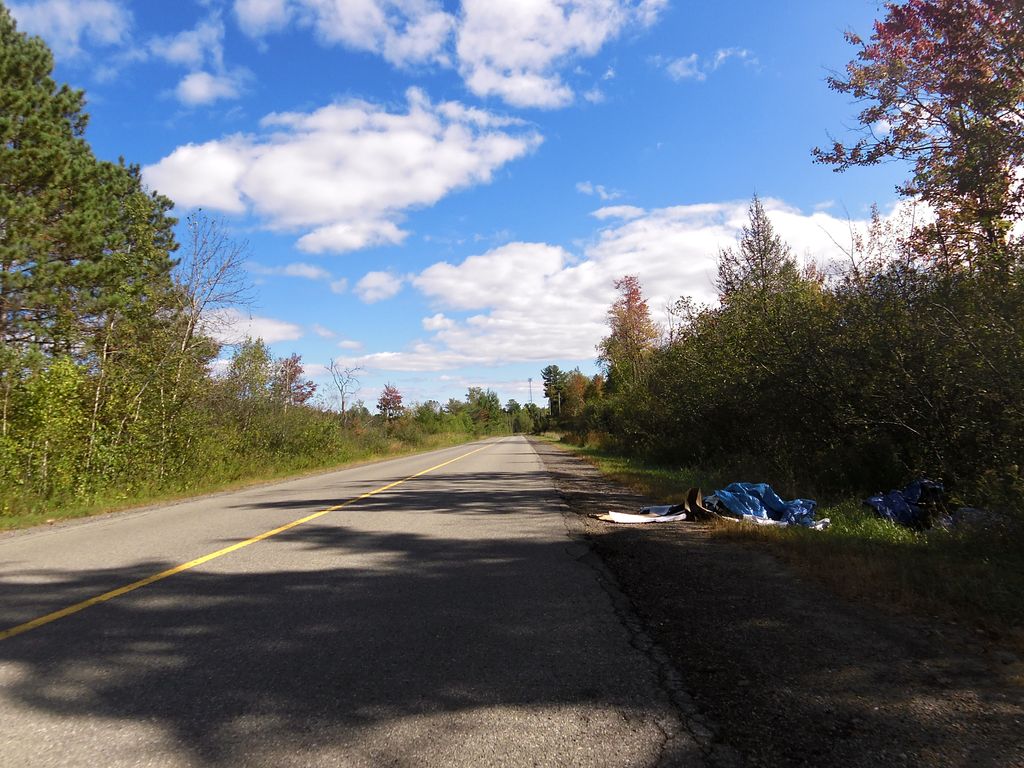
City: ottawa-gatineau